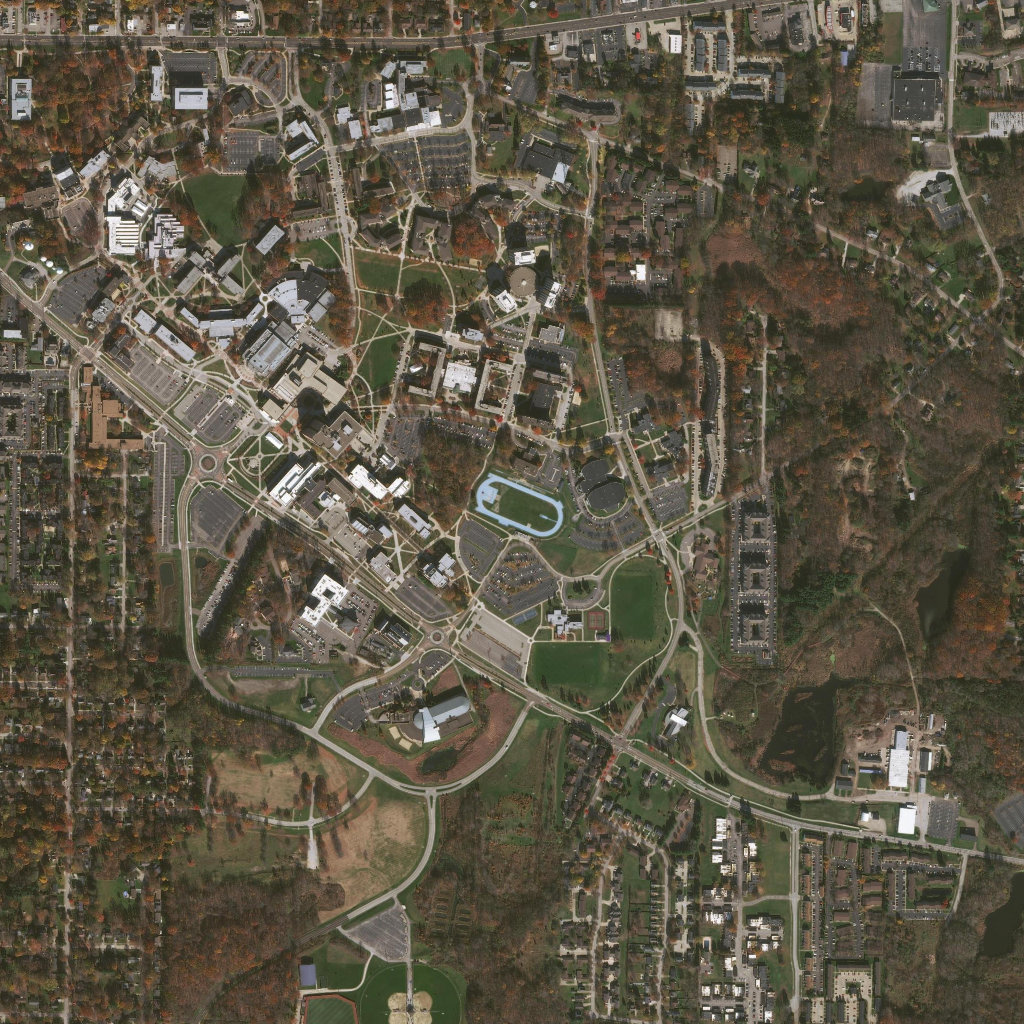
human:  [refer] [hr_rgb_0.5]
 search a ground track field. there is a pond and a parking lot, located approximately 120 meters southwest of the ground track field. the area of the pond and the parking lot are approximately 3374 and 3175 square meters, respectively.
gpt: <box>[[45, 45, 55, 52, 0]]</box>

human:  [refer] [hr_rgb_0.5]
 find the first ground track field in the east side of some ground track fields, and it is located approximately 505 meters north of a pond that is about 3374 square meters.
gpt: <box>[[45, 45, 55, 53, 0]]</box>

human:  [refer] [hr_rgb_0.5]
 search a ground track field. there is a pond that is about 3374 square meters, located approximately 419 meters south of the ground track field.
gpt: <box>[[45, 45, 55, 53, 0]]</box>

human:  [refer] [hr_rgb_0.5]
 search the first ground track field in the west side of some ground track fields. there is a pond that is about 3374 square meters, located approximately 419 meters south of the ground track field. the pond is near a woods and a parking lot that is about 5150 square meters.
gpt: <box>[[45, 45, 55, 53, 0]]</box>

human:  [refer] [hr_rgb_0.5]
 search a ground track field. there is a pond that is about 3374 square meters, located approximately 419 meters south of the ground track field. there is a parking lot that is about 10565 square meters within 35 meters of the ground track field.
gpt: <box>[[45, 45, 55, 53, 0]]</box>